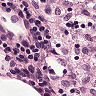
Metastatic tissue present: no